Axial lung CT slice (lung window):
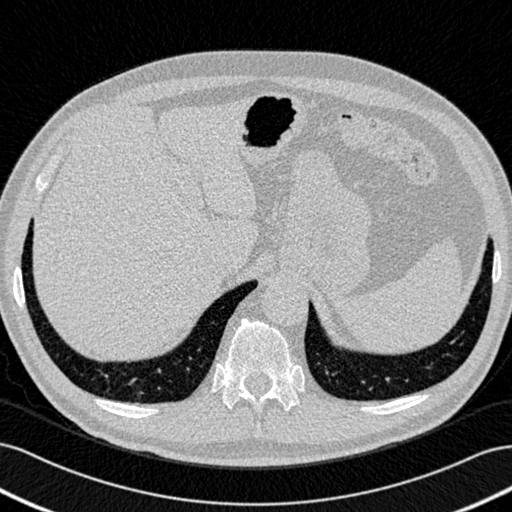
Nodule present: no